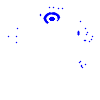
Particle: electron